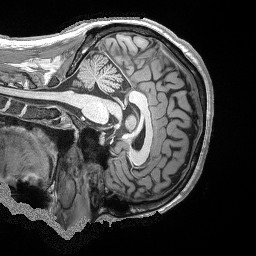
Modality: T1w
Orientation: sagittal
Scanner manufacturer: siemens
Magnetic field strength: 3 T
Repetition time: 2.53 s
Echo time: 0.00169 s